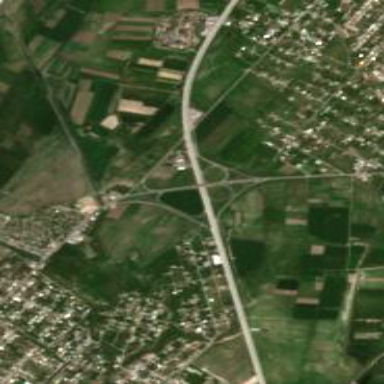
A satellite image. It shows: Motorway junction.